Question: I trying to create an html/JavaScript terminal/shell. I want to use an input box and form, to reference to JavaScript functions/commands , and I am not aware of how to remove the drop down menu that appears after a previous input
image of terminal:

Does anyone know how to do this without Jquery, or is that the only possible method.
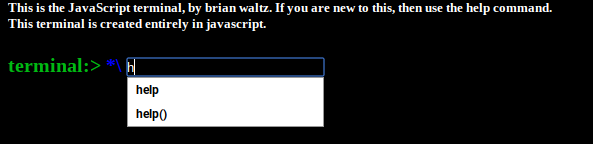
Answer: This should work:
'''
<form autocomplete="off">
'''